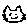
Label: cat